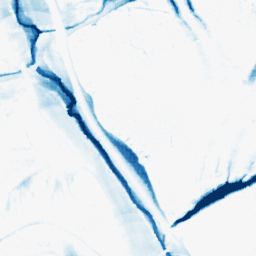
Category: morphological
Decomposition family: morphological_ellipse
Decomposition parameters: operation: closing
width: 20
height: 50
Upsampling method: sinc_blackman
Upsampling parameters: scale: 4
kernel_size: 8
Upsampling scale: 4